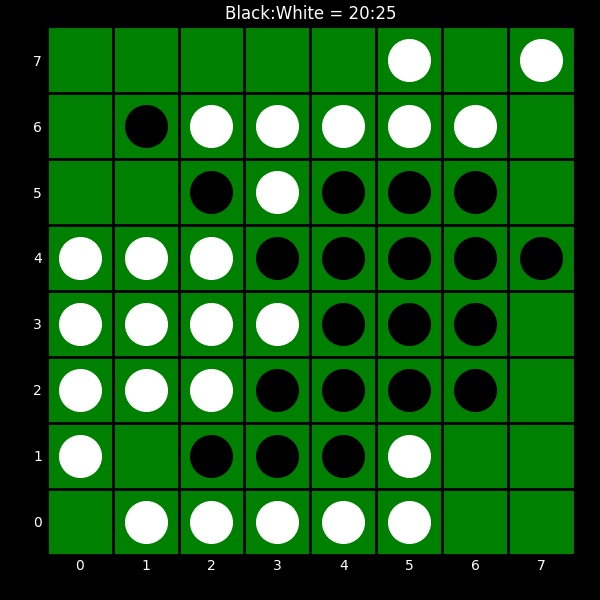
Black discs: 20
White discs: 25